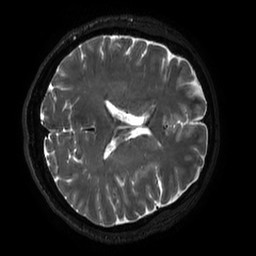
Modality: T2w
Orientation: axial
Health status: ill
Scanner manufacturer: philips
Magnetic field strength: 3 T
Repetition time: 2.5 s
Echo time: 0.331 s